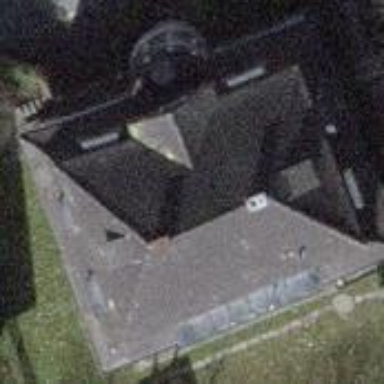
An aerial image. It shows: Detached residential building with mansard roof.